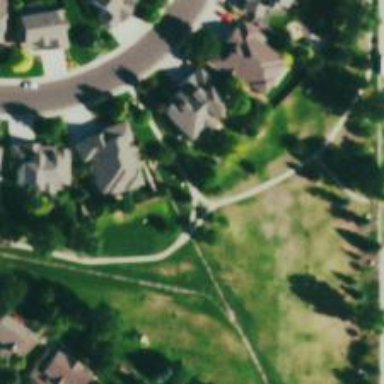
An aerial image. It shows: Path.